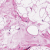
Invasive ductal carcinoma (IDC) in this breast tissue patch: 0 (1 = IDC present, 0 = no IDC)